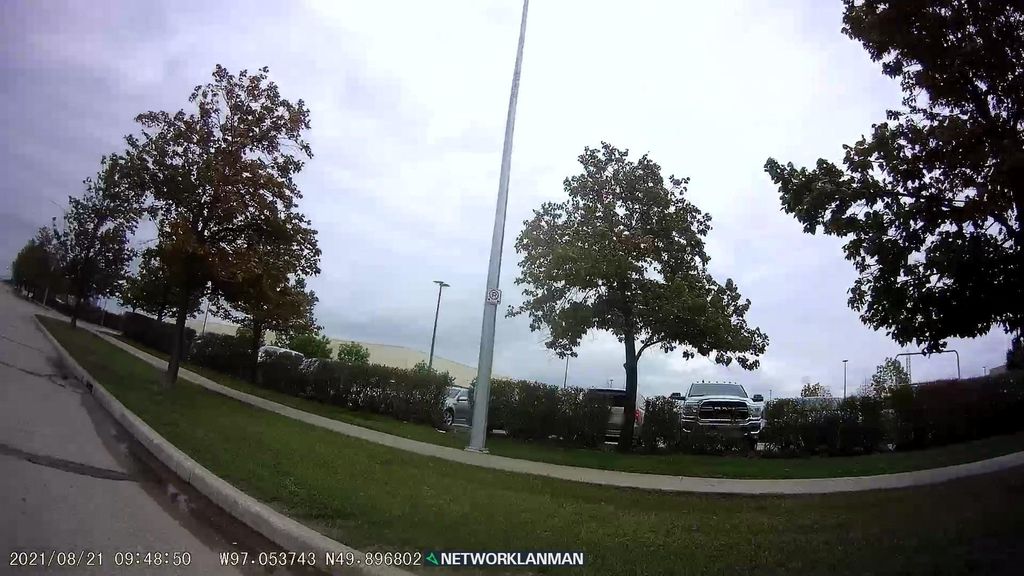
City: winnipeg